Question: The current API of Spec is totally counter-intuitive. I am trying to stack up two rows in a SpecLayout. How is that adding a row ends up with two columns?
'''
| m |
m := DynamicComposableModel new.
m instantiateModels: #(text1 TextModel ok OkToolbar).
m ok okAction: [ m window delete ].
m openWithSpecLayout: (SpecLayout composed
newRow: [: r | r add: #text1 ; add: #ok ];
yourself).
'''

and adding another TextModel will be placed as a new column... How to add real rows, as everybody understands them: one widget below or above, instead of adding them to the right or left (as columns)?
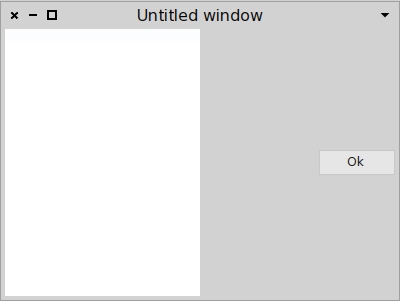
Answer: Because you add a row, and add items to row. And items of row are positioned horizontally. So if you want to position something vertically, you have to add it to column.